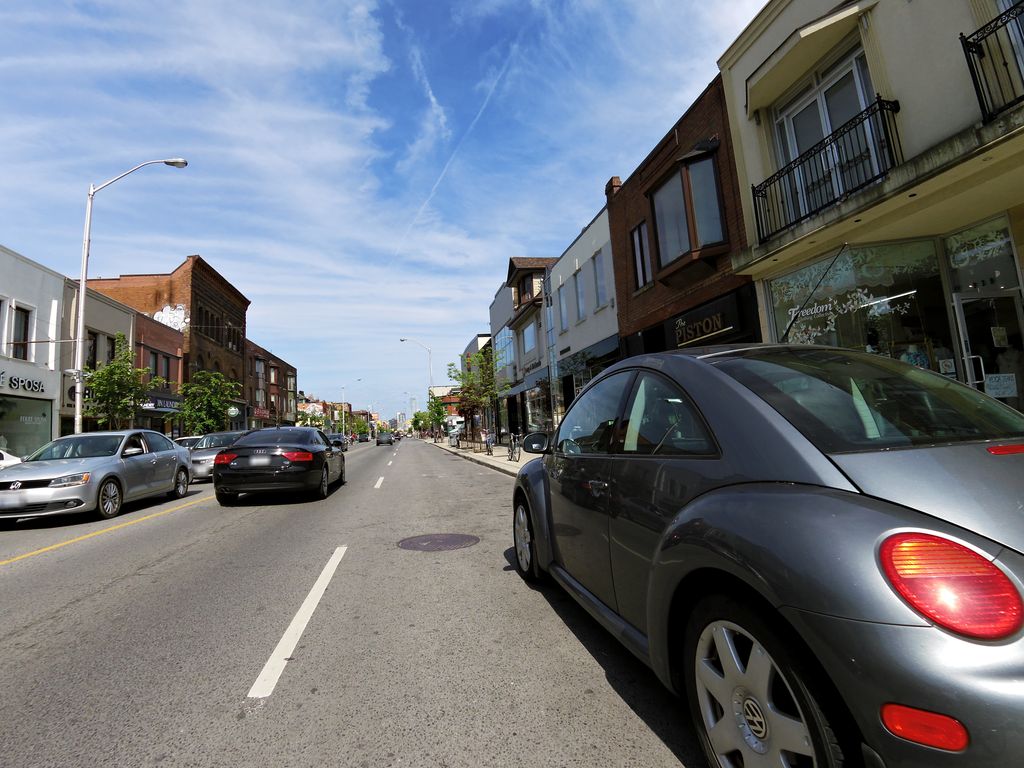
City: toronto